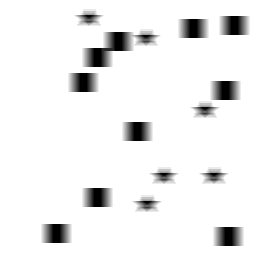
Squares: 10
Triangles: 0
Stars: 6
Total shapes: 16